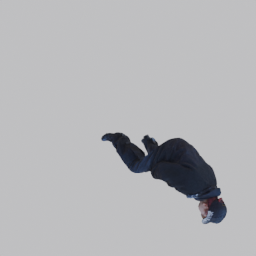
Label: people